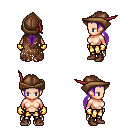
a pixel art fantasy rpg character, female body template, human, light skin, brown tattered cape, gold greaves, purple ponytail hairstyle, leather cap, gold gloves, brown shoes, four views (front, back, left, right), 2x2 character sprite sheet, small pixel art, hard edges, no anti-aliasing